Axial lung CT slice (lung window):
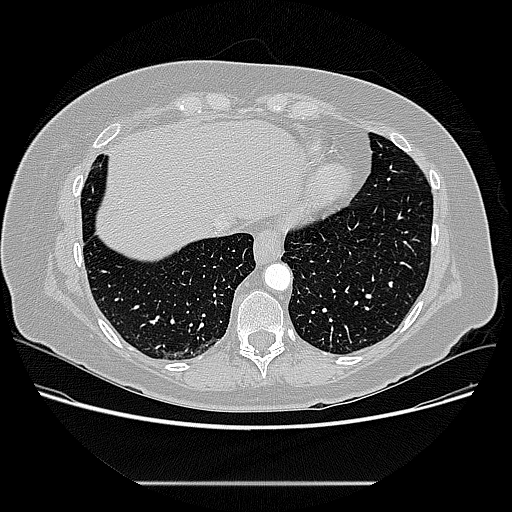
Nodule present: no